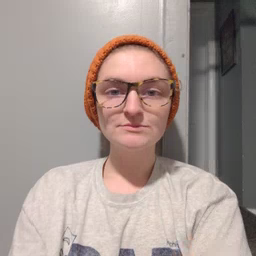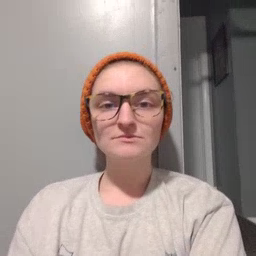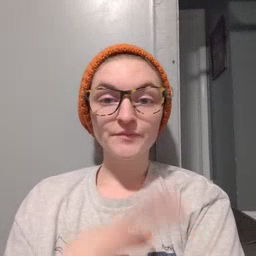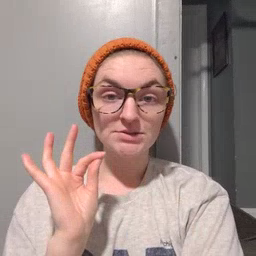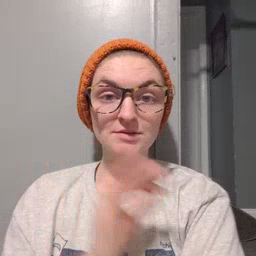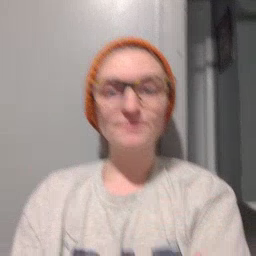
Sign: find